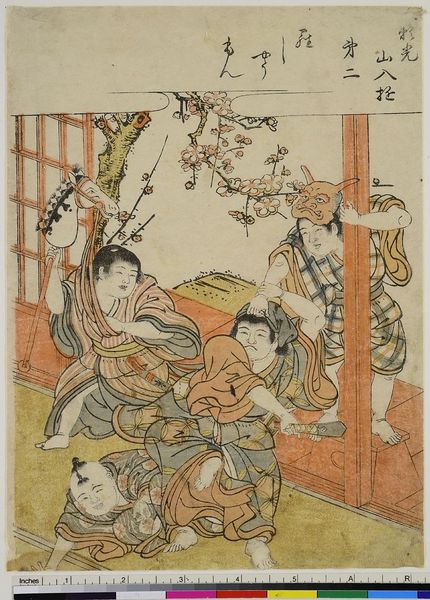
Titel: Das Rashomon, Blatt 2 aus der Serie: Kinder spielen den Helden Raiko
Künstler: Kitao Shigemasa
Standort: Hamburg
Institution: Museum für Kunst und Gewerbe Hamburg
Schlagwörter: holzschnitt, maske, druckgraphik, druckgrafik, mythologie, zeit, farbholzschnitt, spielzeug, kinderspielzeug, sagen, edo, reproduktionen, steckenpferd, druckerzeugnisse, kinderspiele, spielwaren, dämon, märchen